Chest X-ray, PA view. Patient: 39 years old, sex F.
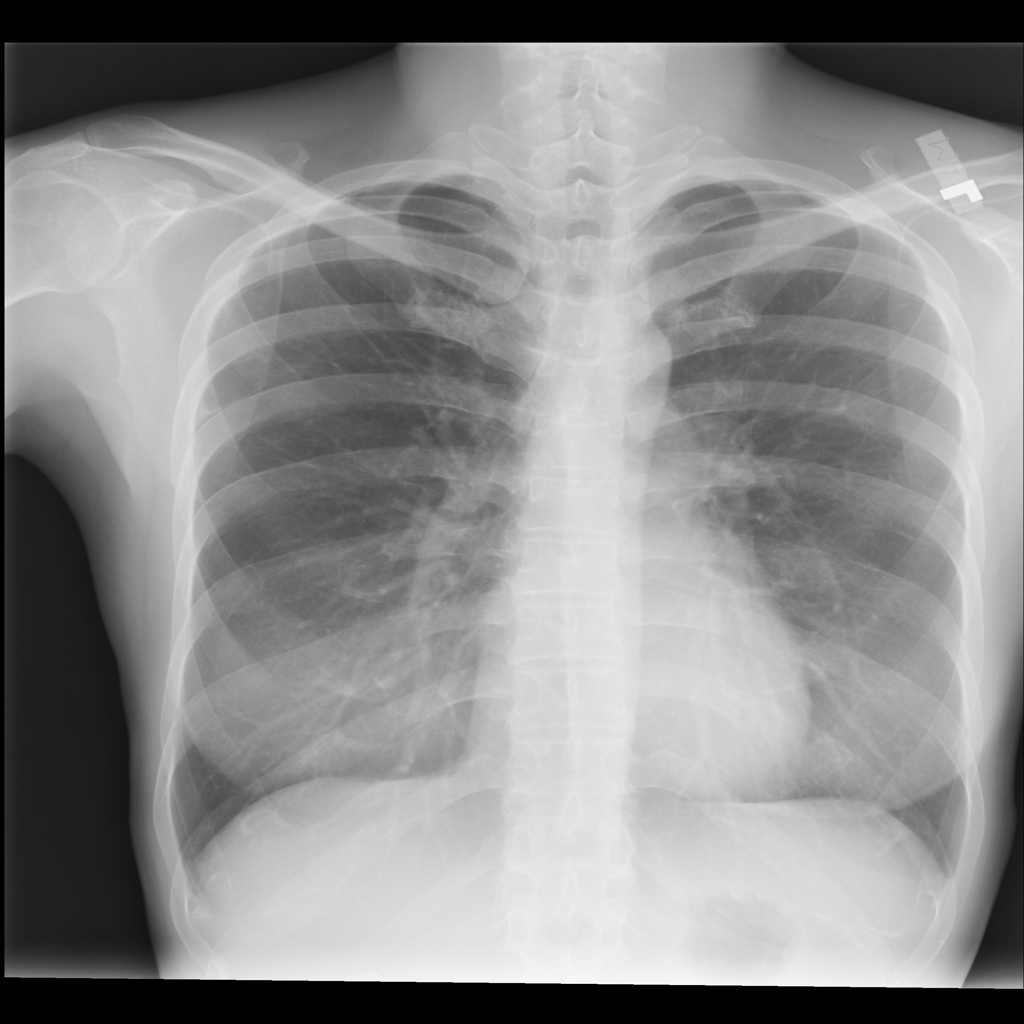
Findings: No Finding